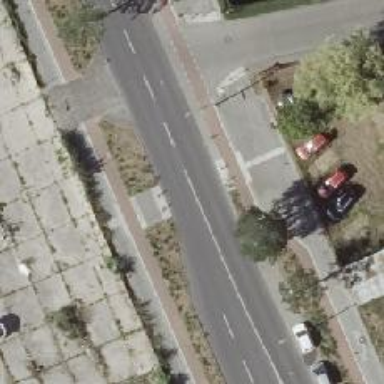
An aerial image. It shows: Uncontrolled crossing on the road.